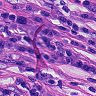
Metastatic tissue present: yes